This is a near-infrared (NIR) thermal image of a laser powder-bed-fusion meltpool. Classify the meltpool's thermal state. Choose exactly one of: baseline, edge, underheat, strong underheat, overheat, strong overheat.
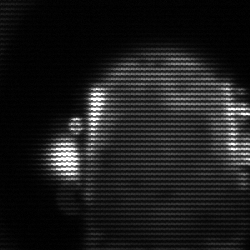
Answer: baseline